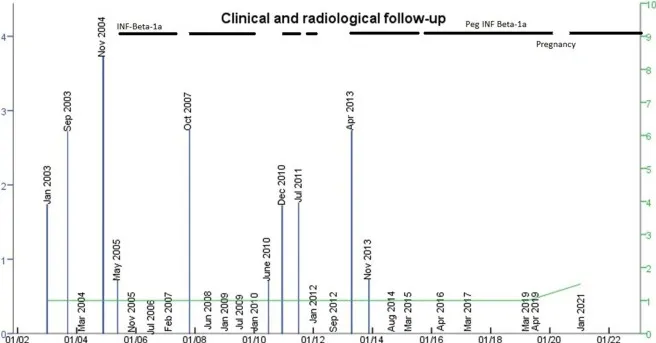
The number of new lesions in MRI follow-up and EDSS change. The number of lesions detected on MRIs performed during the follow-up is shown (blue columns). The x-axis represents time, the yaxis represents the number of new lesions on MRIs and EDSS. At the top of the table, the line stands for the time under treatment with INF beta or peginterferon. The dashed line stands for periods of irregular intake of the medication.
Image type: chart (chart)